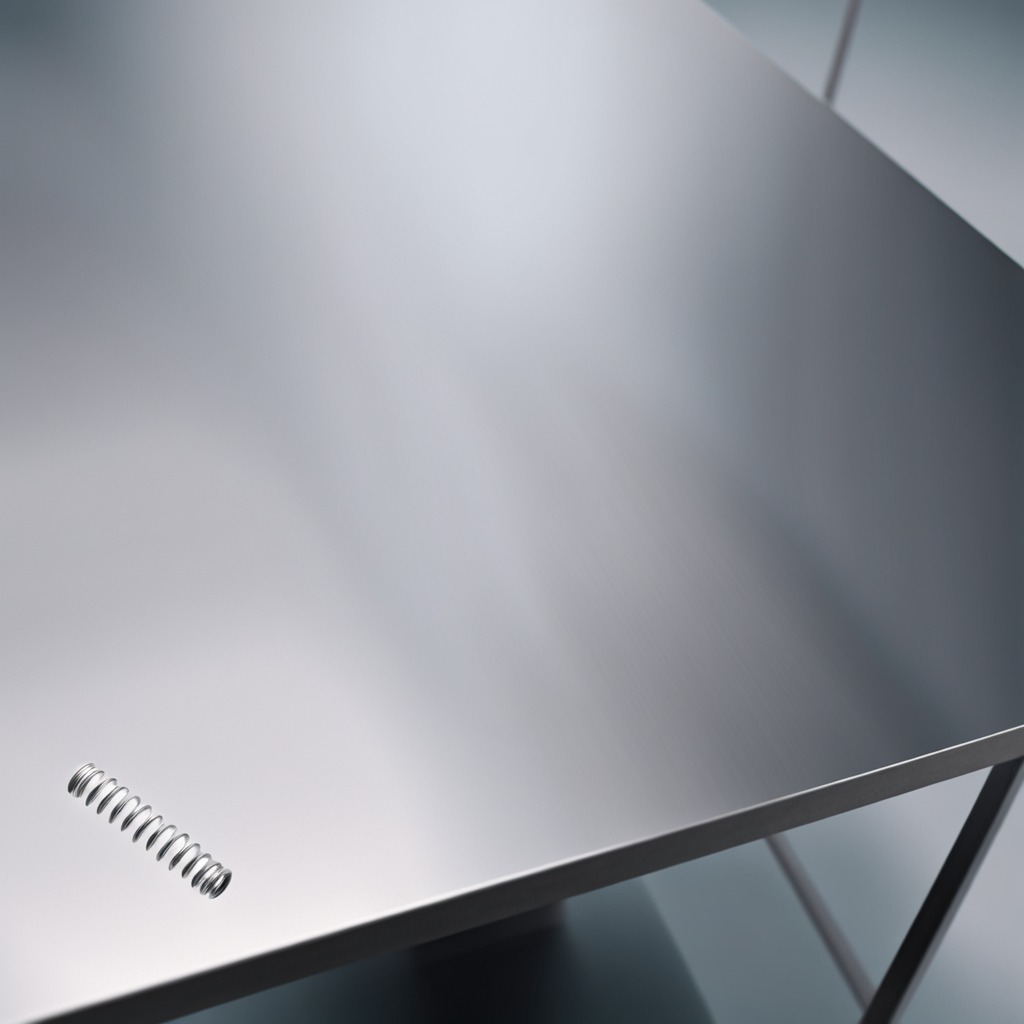
A coiled metal spring is lying on the stainless steel table.